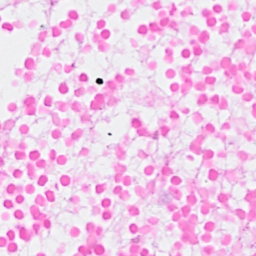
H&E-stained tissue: Breast